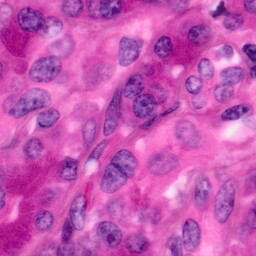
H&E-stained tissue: Pancreatic